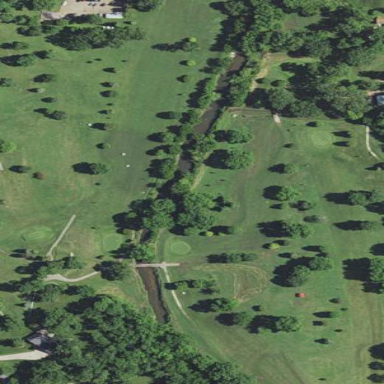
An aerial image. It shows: Golf course.